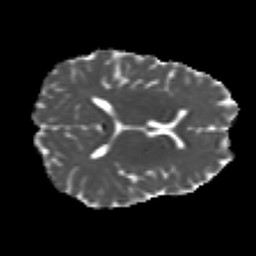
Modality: MD
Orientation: axial
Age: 27
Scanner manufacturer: siemens
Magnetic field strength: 3 T
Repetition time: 4.52 s
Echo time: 0.084 s